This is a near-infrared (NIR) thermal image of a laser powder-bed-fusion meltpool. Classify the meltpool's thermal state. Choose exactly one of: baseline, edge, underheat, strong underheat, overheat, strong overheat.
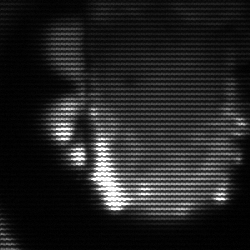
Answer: baseline